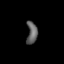
Tissue: lung
Cell type: Epithelial cells
Senescence score: 0.5547
Nuclear area (px): 229
Mean DAPI intensity: 96.782